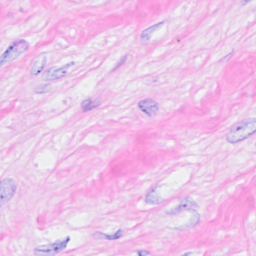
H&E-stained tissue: Breast